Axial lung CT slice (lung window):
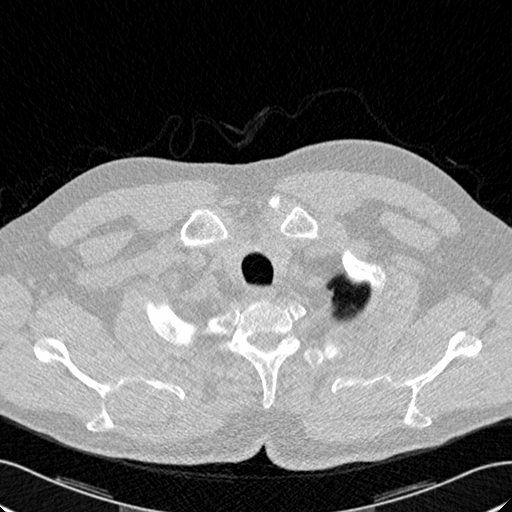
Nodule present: no